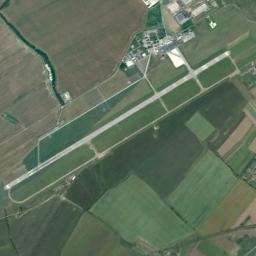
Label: airport